Field crop: maize
Growth stage: 2
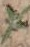
Species: atriplex